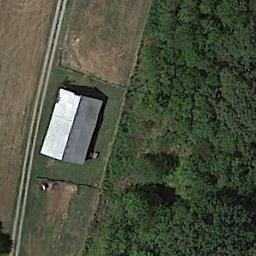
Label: sparse_residential